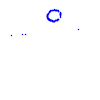
Particle: pion